Field crop: maize
Growth stage: 2
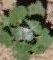
Species: chenopodium